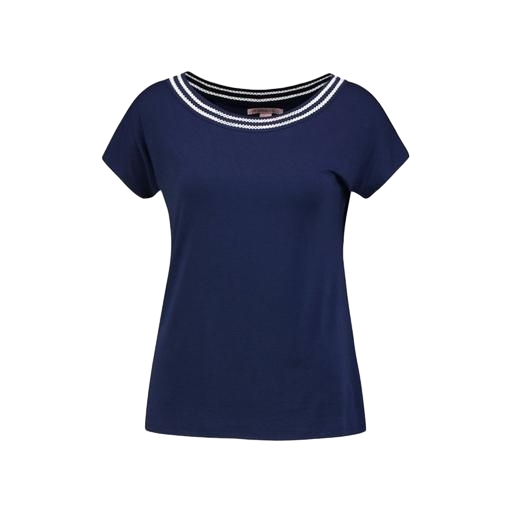
blue petite boat-neck t-shirt only macy, blue t-shirt only macy, blue plus size printed t-shirt only macy, white background